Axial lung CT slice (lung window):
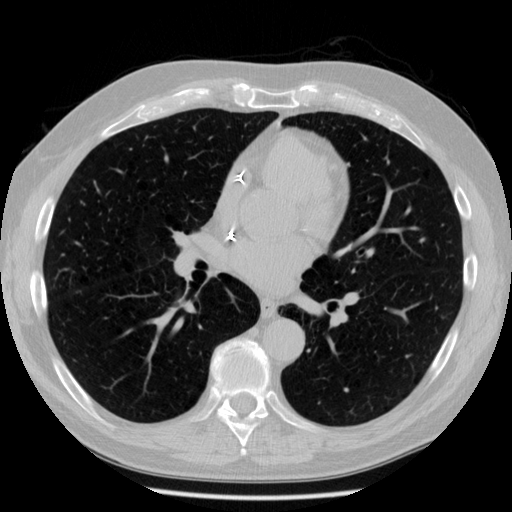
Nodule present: no